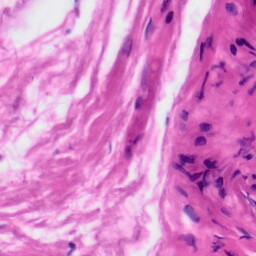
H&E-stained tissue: Tonsil